Question: In Silverlight5 with RIA Services, using DomainDataSources.
I have a filter ComboBox which a DataGrid is bound to.
Problem: How to implement a "Select All" at the top of the combo box - have currently done it by putting a row of ID=0 in the database and using IgnoredValue="0" in the filter
'''
<riaControls:DomainDataSource.FilterDescriptors>
<riaControls:FilterDescriptor PropertyPath="AccountTypeID" Operator="IsEqualTo" IgnoredValue="0" Value="{Binding Path=SelectedItem.AccountTypeID,
ElementName=AccountTypeComboBox, FallbackValue=0}" />
</riaControls:DomainDataSource.FilterDescriptors>
</riaControls:DomainDataSource>
<riaControls:DomainDataSource x:Name="AccountTypeDataSource" AutoLoad="True" QueryName="GetAccountTypes" PageSize="15" LoadSize="30">
<riaControls:DomainDataSource.DomainContext>
<domain:xxxDomainContext />
</riaControls:DomainDataSource.DomainContext>
</riaControls:DomainDataSource>
'''

Would like to manually add the Show All in code after the data has been loaded in the ComboBox
EDIT
Thanks to Martin below I got it working like this:
'''
private xxxDomainContext xxxDomainContext;
public MainPage()
{
InitializeComponent();
// Load up the AccountType ComboBox - instead of doing it in XAML
// then add in the Select All via proxy class above
xxxDomainContext = new xxxDomainContext();
EntityQuery<AccountType> query = xxxDomainContext.GetAccountTypesQuery();
LoadOperation loadOperation = xxxDomainContext.Load<AccountType>(query);
// everything is async so need a callback, otherwise will get an empty collection when trying to iterate over it here
loadOperation.Completed += AccountTypeLoadOperationCompleted;
'''
and
'''
private void AccountTypeLoadOperationCompleted(object sender, System.EventArgs e)
{
// create new proxy class
var listOfSelectableObjects = new List<SelectableObject<int>>();
var selectAll = new SelectableObject<int> { Display = "Select All", KeyValue = 0};
listOfSelectableObjects.Add(selectAll);
// load values into new list
foreach (var accountType in xxxDomainContext.AccountTypes)
{
var so = new SelectableObject<int>();
so.Display = accountType.Description;
so.KeyValue = accountType.AccountTypeID;
listOfSelectableObjects.Add(so);
}
AccountTypeComboBox.ItemsSource = listOfSelectableObjects;
// Set index to 0 otherwise a blank item will appear at the top and be selected
AccountTypeComboBox.SelectedIndex = 0;
}
'''
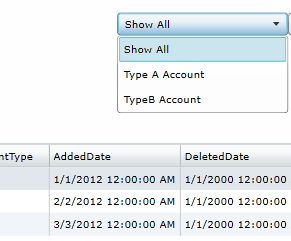
Answer: In the past, I have achieved this by creating a proxy class, something like SelectableValue with a display, key and isDefault as shown below:-
'''
public class SelectableObject<K>
{
public string Display { get; set; }
public K KeyValue { get;set; }
public bool IsDefaultSelection { get; set; }
}
'''
This means that I can then transform the list of items I am selecting from into a 'List<SelectableObject<int>>' for example, and optionally add an extra item to that list that is 'Display="Select All"' and 'IsDefault=true' rather than trying to bind directly to the list.
Hope that helps.